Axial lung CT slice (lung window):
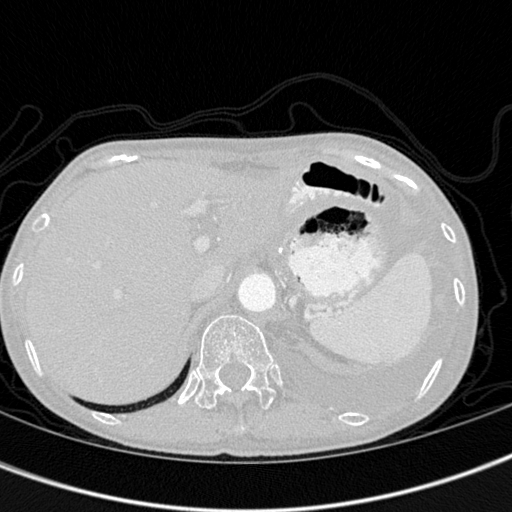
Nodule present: no